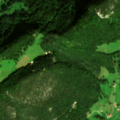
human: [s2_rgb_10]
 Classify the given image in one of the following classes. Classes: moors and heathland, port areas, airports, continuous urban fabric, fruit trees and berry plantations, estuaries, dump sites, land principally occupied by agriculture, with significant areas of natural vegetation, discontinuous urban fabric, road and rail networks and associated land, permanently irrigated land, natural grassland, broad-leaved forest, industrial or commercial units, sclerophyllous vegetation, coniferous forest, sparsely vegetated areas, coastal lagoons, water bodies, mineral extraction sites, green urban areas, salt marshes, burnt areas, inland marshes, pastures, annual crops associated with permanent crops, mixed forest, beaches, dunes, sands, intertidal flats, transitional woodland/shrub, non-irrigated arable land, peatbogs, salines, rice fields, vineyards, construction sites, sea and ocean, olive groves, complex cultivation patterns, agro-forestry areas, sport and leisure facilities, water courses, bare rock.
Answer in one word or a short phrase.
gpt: pastures, broad-leaved forest, mixed forest